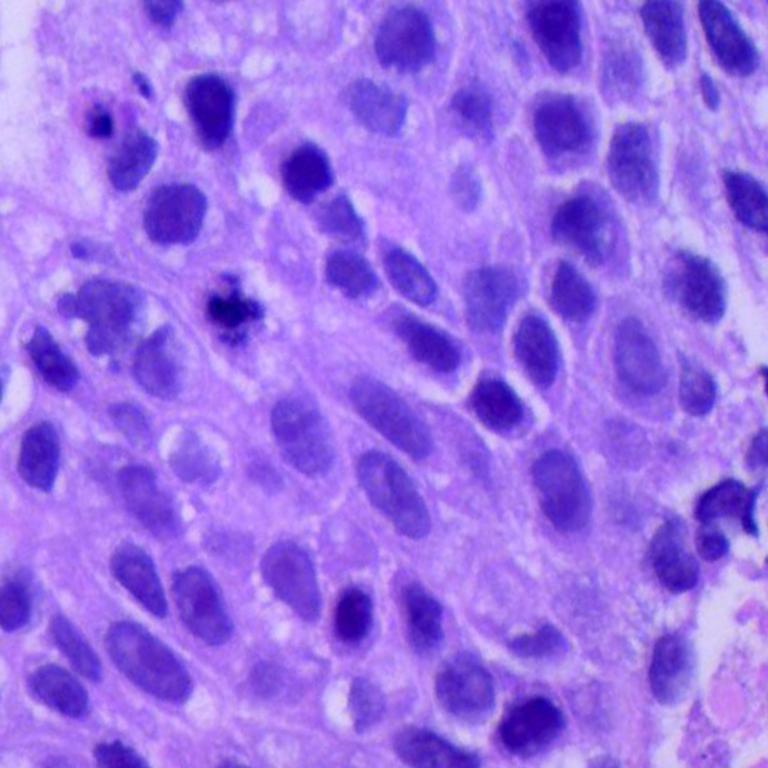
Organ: lung
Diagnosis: squamous carcinomas